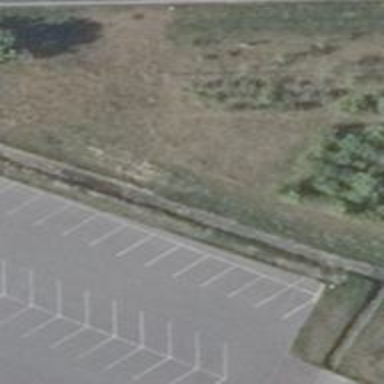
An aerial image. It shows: Parking area with surface.